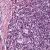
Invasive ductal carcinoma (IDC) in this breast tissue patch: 1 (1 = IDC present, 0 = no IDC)